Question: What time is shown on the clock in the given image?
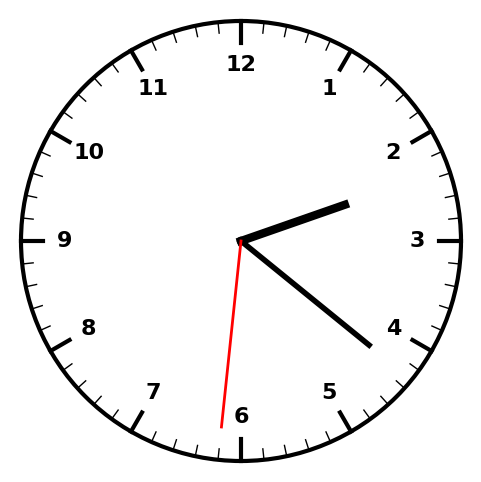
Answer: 02:21:31